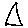
Label: triangle